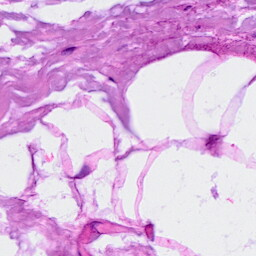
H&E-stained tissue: Breast